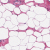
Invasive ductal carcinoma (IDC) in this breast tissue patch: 0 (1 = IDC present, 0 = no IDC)